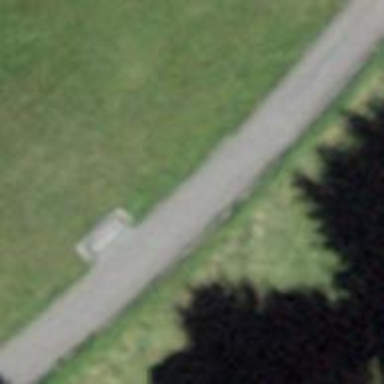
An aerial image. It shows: Bench for seating.